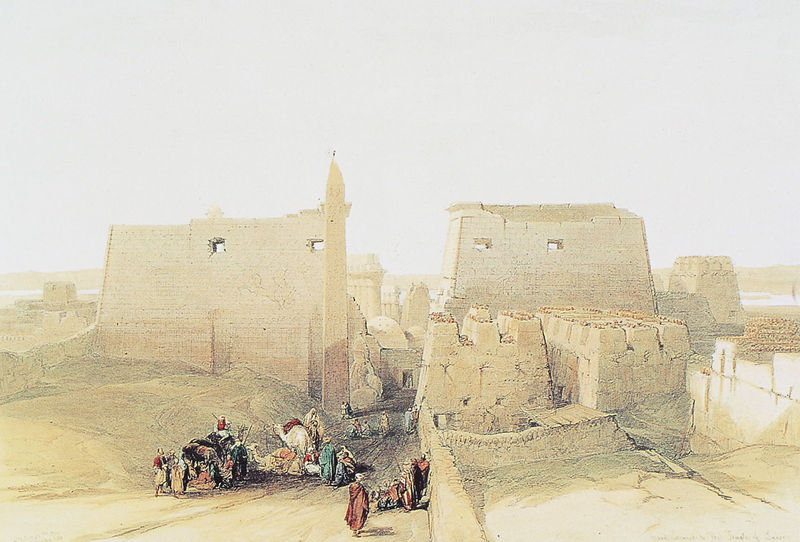
Titel: Haupteingang des Tempels von Luxor, Illustration aus “Egypt and Nubia”
Künstler: Louis Haghe
Institution: London, Victoria and Albert Museum
Schlagwörter: himmel, wasser, aquarell, grün, menschen, sand, stadt, fenster, männer, strasse, säule, zeichnung, gebäude, rot, schloss, weg, beige, bibel, steine, turm, wüste, mauer, nebel, wagen, wiss, karawane, ruine, ruinen, mauern, obelisk, stadtmauer, bettler, ägypten, kamel, coloriert, aquarel, febster, einzug, karavane, menhir, amnetysk